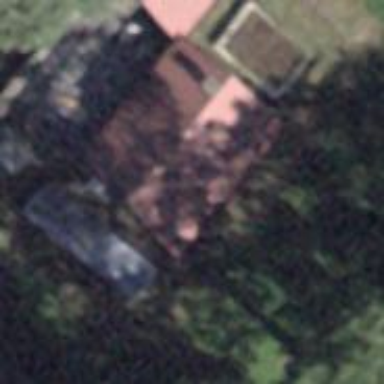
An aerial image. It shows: Simple house.